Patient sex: M
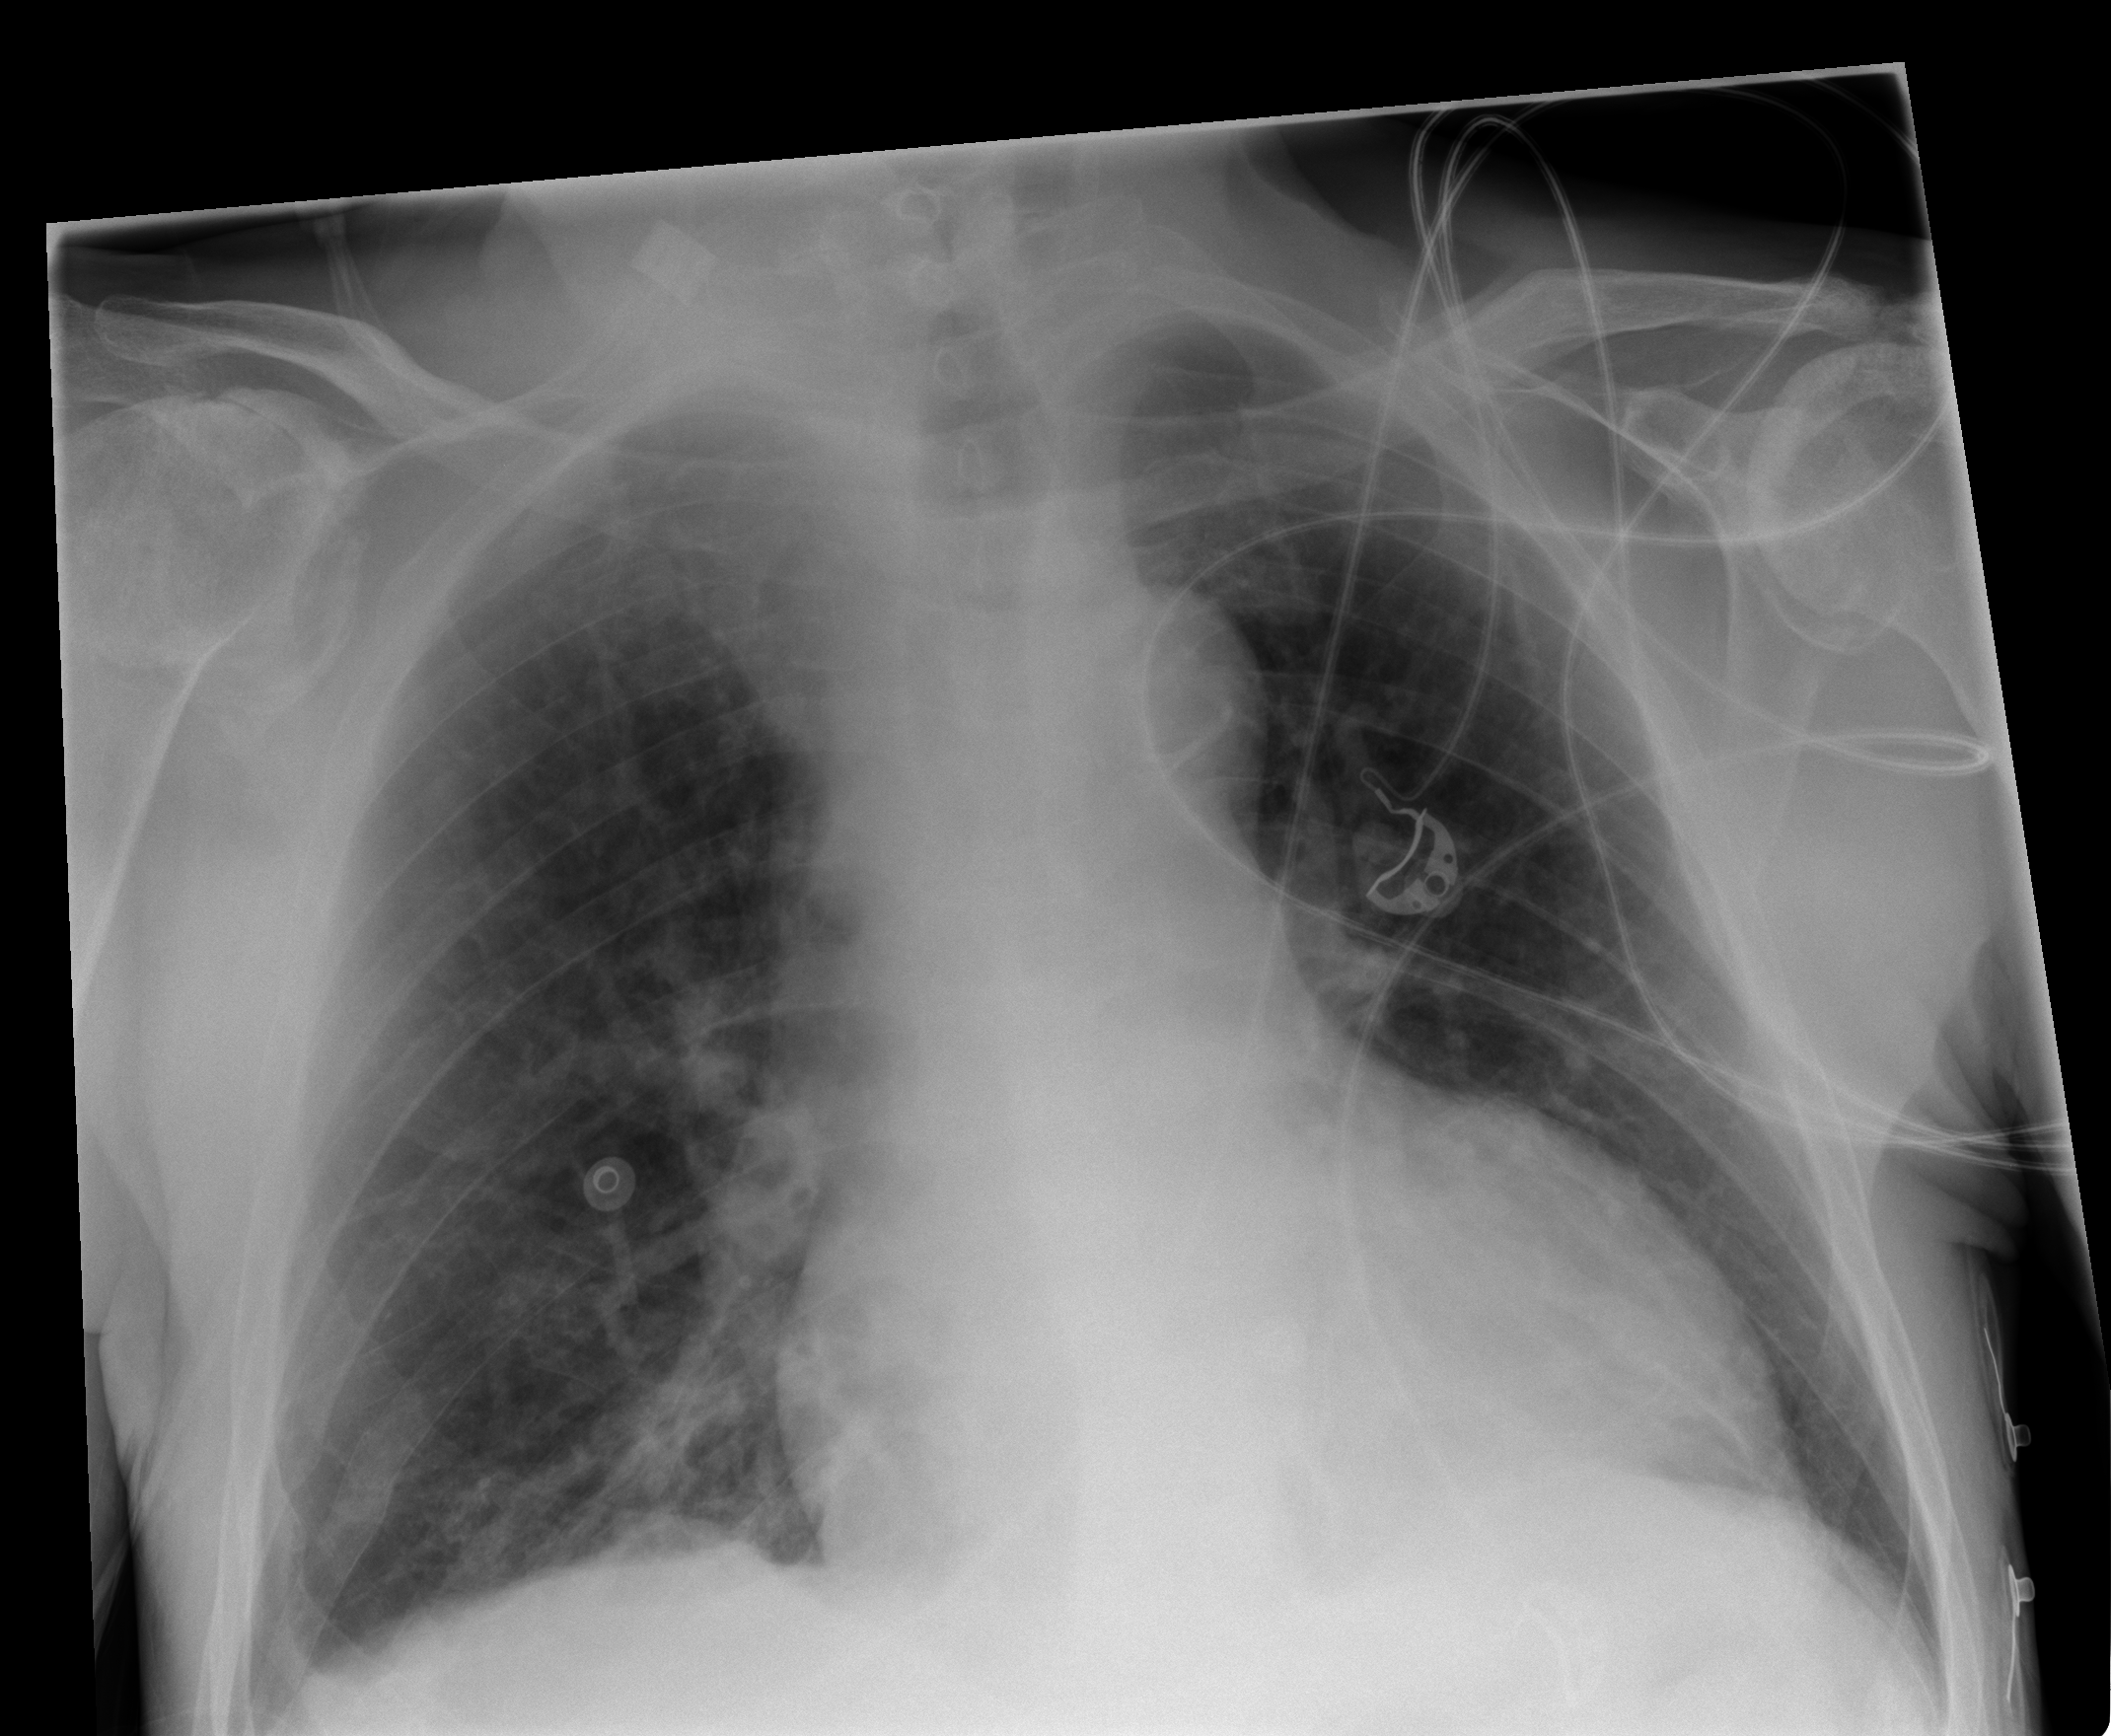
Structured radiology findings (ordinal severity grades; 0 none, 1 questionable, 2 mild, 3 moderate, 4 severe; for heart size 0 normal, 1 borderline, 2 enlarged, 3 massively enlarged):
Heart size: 2
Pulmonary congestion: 2
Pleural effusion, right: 1
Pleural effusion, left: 0
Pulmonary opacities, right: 2
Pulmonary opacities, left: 0
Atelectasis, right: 2
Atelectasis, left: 0